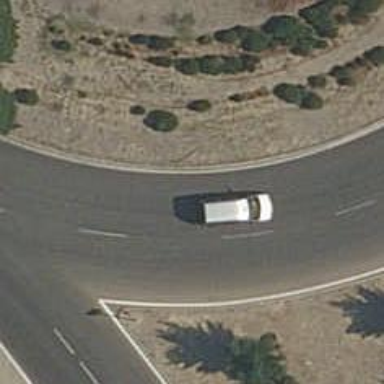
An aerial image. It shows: Secondary road around roundabout.